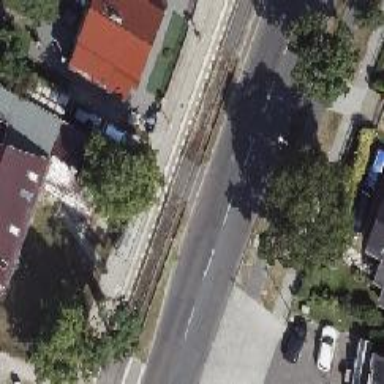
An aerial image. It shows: Tram level crossing on railway.